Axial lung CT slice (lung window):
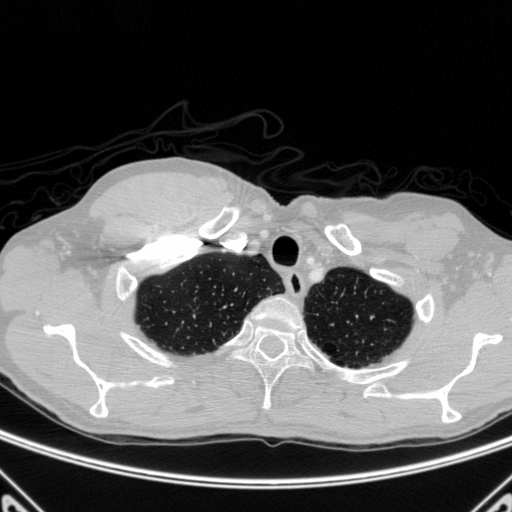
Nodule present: no